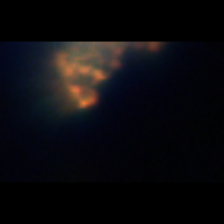
Taxon: Unknown_detritus
Group: Unknown